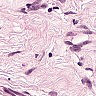
Metastatic tissue present: no